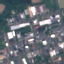
Land use / land cover: Industrial